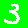
Digit: 3